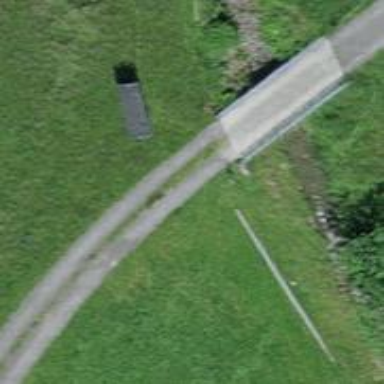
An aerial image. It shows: Concrete track leading over bridge.